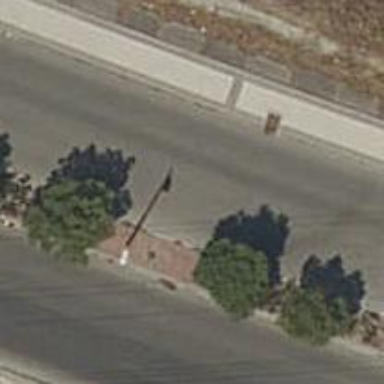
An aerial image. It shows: Support pole.